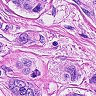
Metastatic tissue present: yes